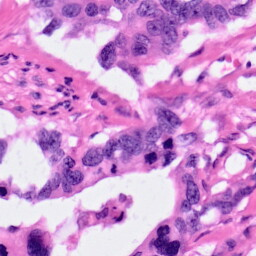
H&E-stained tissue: Pancreatic